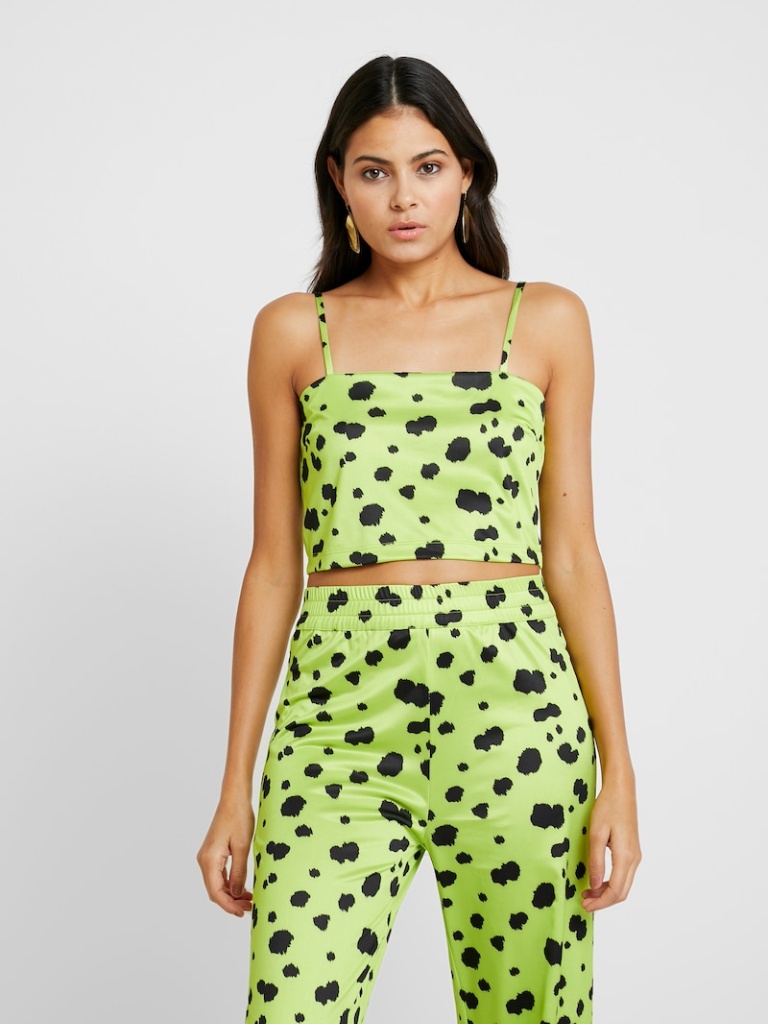
cotton tight sleeveless cropped length Untucked straight camisole